Question: I would like to have a quote positioned inside one paragraph
.
I feel like my code is almost there yet I keep running into this problem: When applying a "top:250px" to ".quote-div p" to move it down into the paragraph, instead of following, the area that is floated (to displace text) stays at the top left corner of its parent element.
Does anyone know a way to fix this? Is this even possible? Thanks!
'''
.wrapperSingleProject {
padding: 80px 0 80px 0;
width: 400px;
margin: 0 auto;
position: relative;
}
p {
text-decoration: none;
text-align: left;
font-size: 17px;
font-family: 'Roboto', sans-serif;
font-weight: 400;
letter-spacing: 0.08em;
line-height: 1.45;
color: black;
}
.quote-div p {
position: relative;
text-align: center;
width: 200px;
color: blue;
background-color: #ccc;
float: left;
margin: 0 -100px 0 0;
padding: 10px;
top: 250px;
left: 0%;
transform: translate(-50%, -50%);
}
'''
'''
<div class="wrapperSingleProject">
<div class="quote-div">
<p>Stet clita kasd gubergren, no sea takimata sanctus est Lorem ipsum dolor sit amet. Lorem ipsum dolor sit amet, consetetur sadipscing elitr</p>
</div>
<p>Lorem ipsum dolor sit amet, consetetur sadipscing elitr, sed diam nonumy eirmod tempor invidunt ut labore et dolore magna aliquyam erat, sed diam voluptua. At vero eos et accusam et justo duo dolores et ea rebum. Stet clita kasd gubergren, no sea takimata
sanctus est Lorem ipsum dolor sit amet. Lorem ipsum dolor sit amet, consetetur sadipscing elitr, sed diam nonumy eirmod tempor invidunt ut labore et dolore magna aliquyam erat, sed diam voluptua. At vero eos et accusam et justo duo dolores et ea rebum.
Stet clita kasd gubergren, no sea takimata sanctus est Lorem ipsum dolor sit amet.Lorem ipsum dolor sit amet, consetetur sadipscing elitr, sed diam nonumy eirmod tempor invidunt ut labore et dolore magna aliquyam erat, sed diam voluptua. At vero eos
et accusam et justo duo dolores et ea rebum. Stet clita kasd gubergren, no sea takimata sanctus est Lorem ipsum dolor sit amet. Lorem ipsum dolor sit amet, consetetur sadipscing elitr, sed diam nonumy eirmod tempor invidunt ut labore et dolore magna
aliquyam erat, sed diam voluptua. At vero eos et accusam et justo duo dolores et ea rebum. Stet clita kasd gubergren, no sea takimata sanctus est Lorem ipsum dolor sit amet.Lorem ipsum dolor sit amet, consetetur sadipscing elitr, sed diam nonumy eirmod
tempor invidunt ut labore et dolore magna aliquyam erat, sed diam voluptua. At vero eos et accusam et justo duo dolores et ea rebum. Stet clita kasd gubergren, no sea takimata sanctus est Lorem ipsum dolor sit amet. Lorem ipsum dolor sit amet, consetetur
sadipscing elitr, sed diam nonumy eirmod tempor invidunt ut labore et dolore magna aliquyam erat, sed diam voluptua. At vero eos et accusam et justo duo dolores et ea rebum. Stet clita kasd gubergren, no sea takimata sanctus est Lorem ipsum dolor
sit amet. Lorem ipsum dolor sit amet, consetetur sadipscing elitr, sed diam nonumy eirmod tempor invidunt ut labore et dolore magna aliquyam erat, sed diam voluptua. At vero eos et accusam et justo duo dolores et ea rebum. Stet clita kasd gubergren,
no sea takimata sanctus est Lorem ipsum dolor sit amet.</p>
</div>
'''
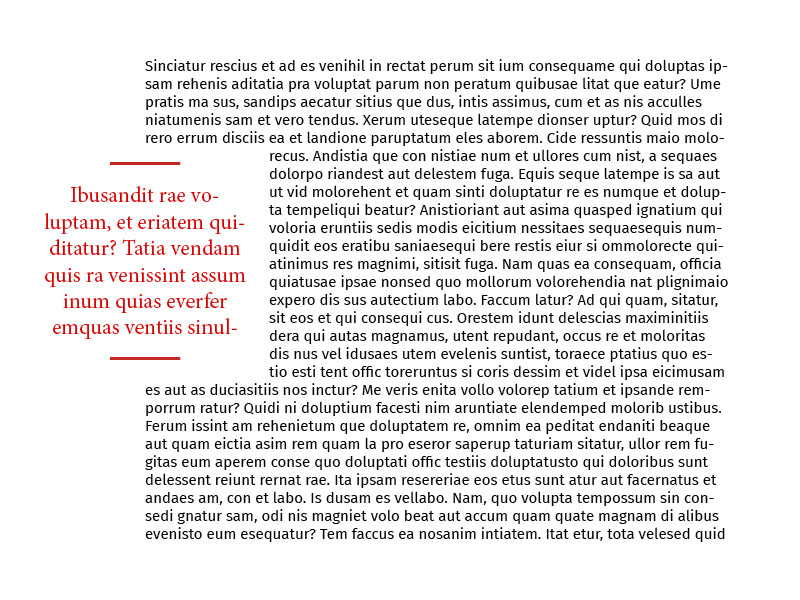
Answer: This can be achieved using <URL>
'''
.wrapperSingleProject {
width: 400px;
margin: 0 auto;
}
p {
font-size: 17px;
font-family: 'Roboto', sans-serif;
font-weight: 400;
letter-spacing: 0.08em;
line-height: 1.45;
}
.quote-div {
float: left;
padding-top:200px; /*Distance from top*/
margin-right:10px;
/* A rectangular shape offseted by 200px from the top*/
shape-outside: polygon(0 200px,100% 200px, 100% 100%,0 100%);
}
.quote-div p {
position: relative;
text-align: center;
width: 200px;
color: blue;
background-color: #ccc;
margin:0;
padding:5px;
margin-left:-100px;
}
'''
'''
<div class="wrapperSingleProject">
<div class="quote-div">
<p>Stet clita kasd gubergren, no sea takimata sanctus est Lorem ipsum dolor sit amet. Lorem ipsum dolor sit amet, consetetur sadipscing elitr</p>
</div>
<p>Lorem ipsum dolor sit amet, consetetur sadipscing elitr, sed diam nonumy eirmod tempor invidunt ut labore et dolore magna aliquyam erat, sed diam voluptua. At vero eos et accusam et justo duo dolores et ea rebum. Stet clita kasd gubergren, no sea takimata
sanctus est Lorem ipsum dolor sit amet. Lorem ipsum dolor sit amet, consetetur sadipscing elitr, sed diam nonumy eirmod tempor invidunt ut labore et dolore magna aliquyam erat, sed diam voluptua. At vero eos et accusam et justo duo dolores et ea rebum.
Stet clita kasd gubergren, no sea takimata sanctus est Lorem ipsum dolor sit amet.Lorem ipsum dolor sit amet, consetetur sadipscing elitr, sed diam nonumy eirmod tempor invidunt ut labore et dolore magna aliquyam erat, sed diam voluptua. At vero eos
et accusam et justo duo dolores et ea rebum. Stet clita kasd gubergren, no sea takimata sanctus est Lorem ipsum dolor sit amet. Lorem ipsum dolor sit amet, consetetur sadipscing elitr, sed diam nonumy eirmod tempor invidunt ut labore et dolore magna.Lorem ipsum dolor sit amet, consetetur sadipscing elitr, sed diam nonumy eirmod
</p>
</div>
'''